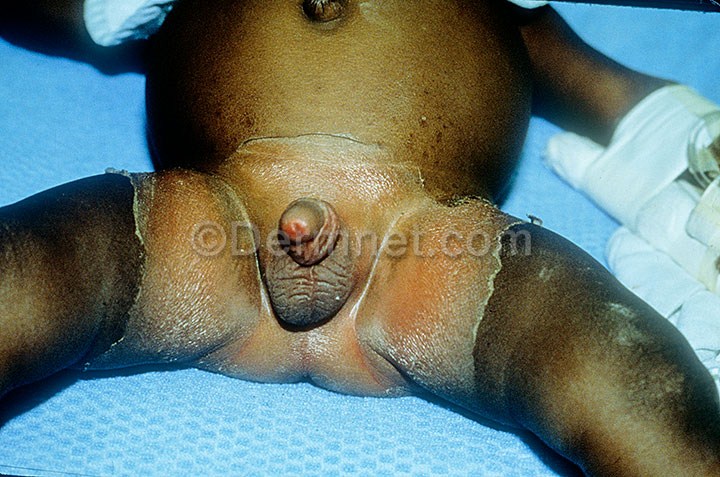
Disease: Exanthems and Drug Eruptions